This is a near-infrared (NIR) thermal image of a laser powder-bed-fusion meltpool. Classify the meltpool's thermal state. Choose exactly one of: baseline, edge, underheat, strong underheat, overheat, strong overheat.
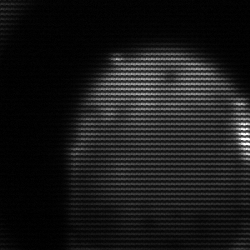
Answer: edge